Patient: sex F, age 60
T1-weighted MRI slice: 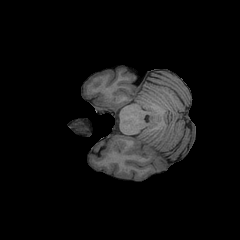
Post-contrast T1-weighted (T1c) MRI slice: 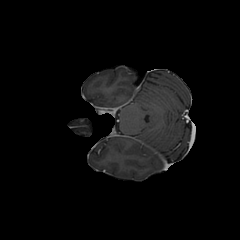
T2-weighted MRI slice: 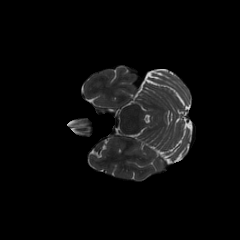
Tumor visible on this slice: no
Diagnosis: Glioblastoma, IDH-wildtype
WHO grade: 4